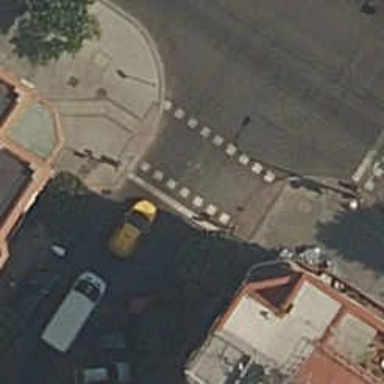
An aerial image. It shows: Zebra crossing with traffic signals.